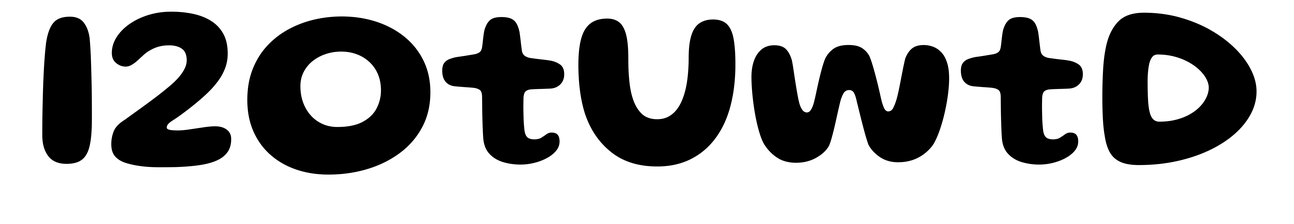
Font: Gluten_SemiBold